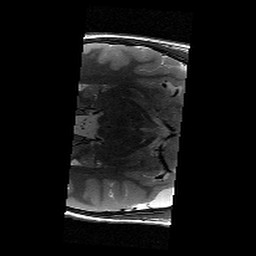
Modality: T2w
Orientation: axial
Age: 12
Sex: male
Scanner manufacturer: siemens
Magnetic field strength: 3 T
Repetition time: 9.23 s
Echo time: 0.067 s